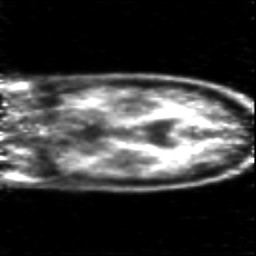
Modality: PET
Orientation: coronal
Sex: female
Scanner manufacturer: siemens